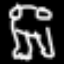
Label: frog